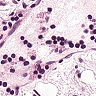
Metastatic tissue present: no